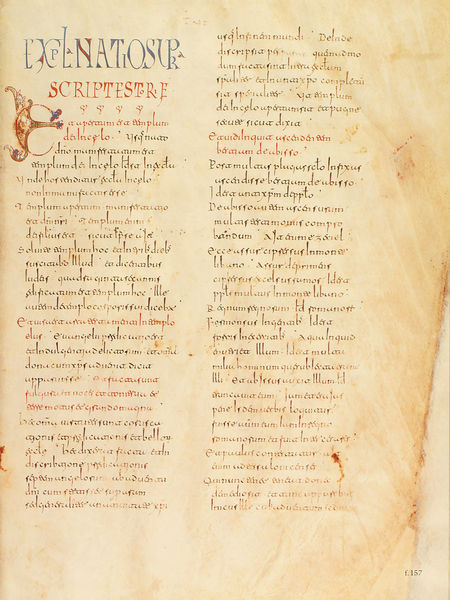
Titel: Beatus-Manuskript
Künstler: Magius
Institution: New York, Pierpont Morgan Library
Schlagwörter: rot, alt, schrift, vergilbt, rand, buch, kloster, seite, text, initiale, buchseite, pergament, brief, mittelalter, schriftstück, handschrift, dokument, latein, spalte, handgeschrieben, script, explanatiosupr, scriptestre